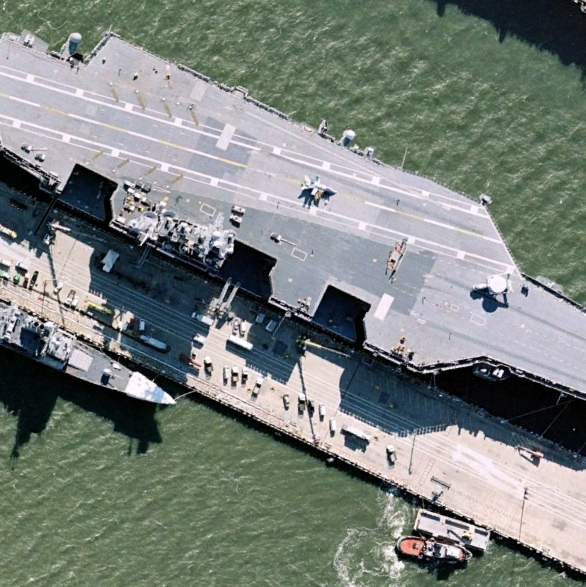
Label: aircraft_carrier